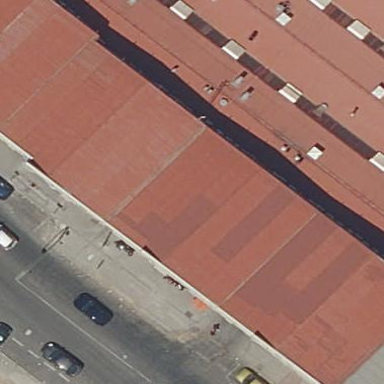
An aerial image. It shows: Industrial building.